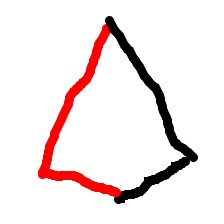
Shape: kite